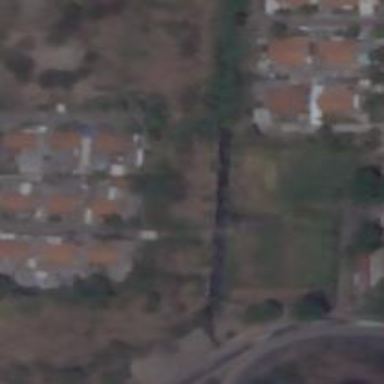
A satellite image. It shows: Residential road.